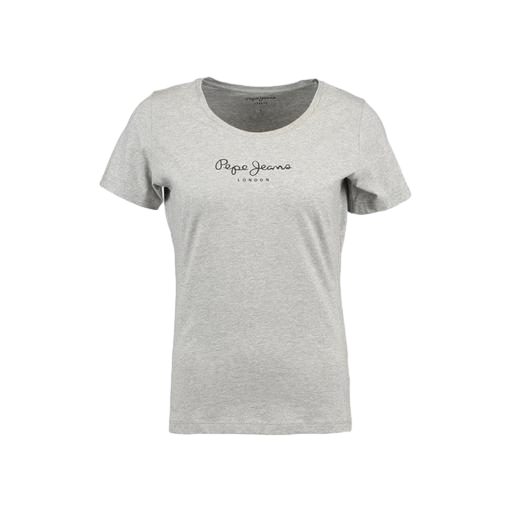
regular t-shirt, jersey tee, gray t-shirt woman, white background